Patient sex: F
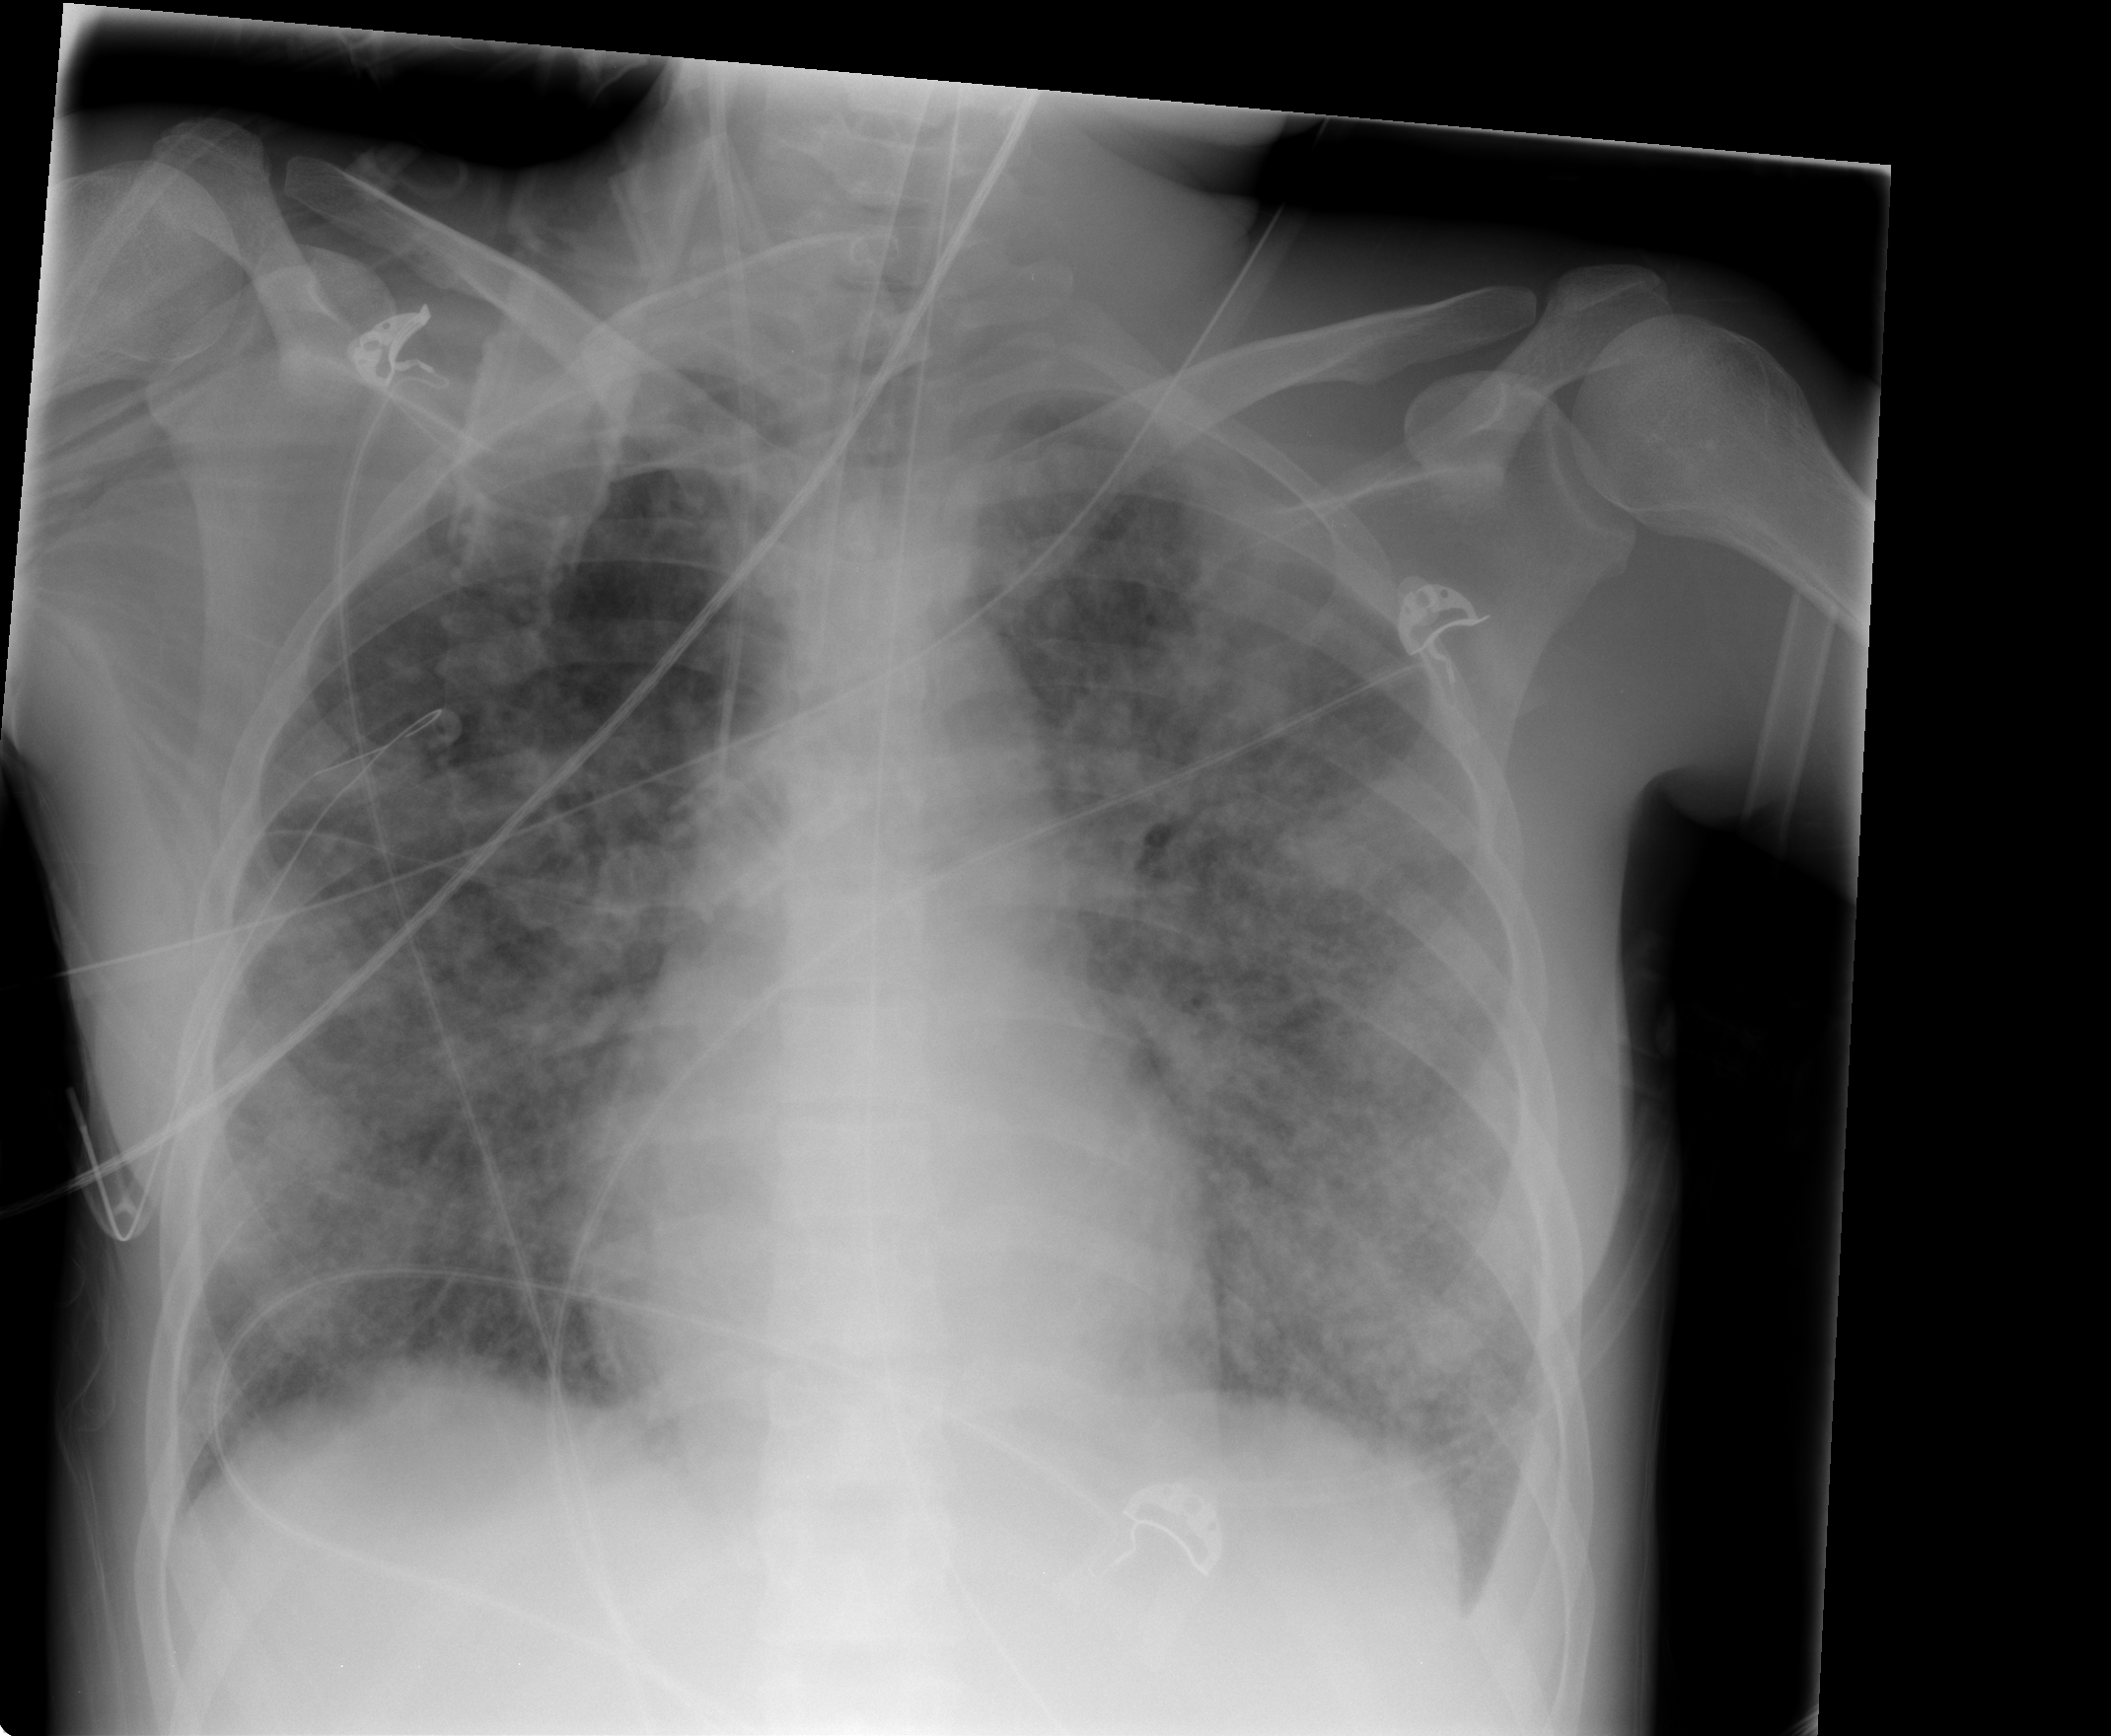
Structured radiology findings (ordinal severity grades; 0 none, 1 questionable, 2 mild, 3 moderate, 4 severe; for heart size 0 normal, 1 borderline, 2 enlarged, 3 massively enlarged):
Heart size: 0
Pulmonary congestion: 0
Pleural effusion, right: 2
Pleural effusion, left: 2
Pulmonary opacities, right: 4
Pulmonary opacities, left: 4
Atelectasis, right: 3
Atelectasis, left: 3